Question: I've made a basic page in ASP.NET WebForms and I was wondering why there are lots of literal controls appearing in the ASP.NET trace. Here a picture.
Thanks.

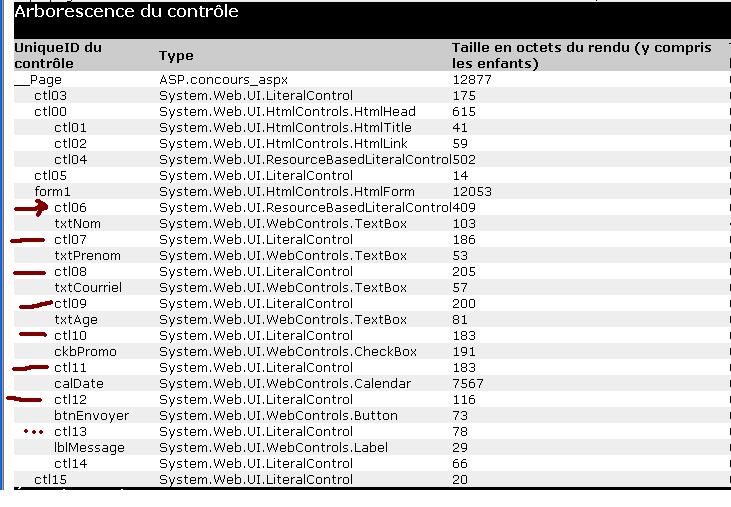
Answer: All text gets turned into 'Literals' by the compilation engine. When ASP.NET renders the page it take all you markup('<span>hello</span>'), code('Control.Add(...)') and controls('<asp:button/>') and builds a control tree.
This is an older article but it explains how the compilation works:
<URL>